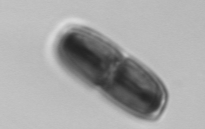
Label: Ephemera